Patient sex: F
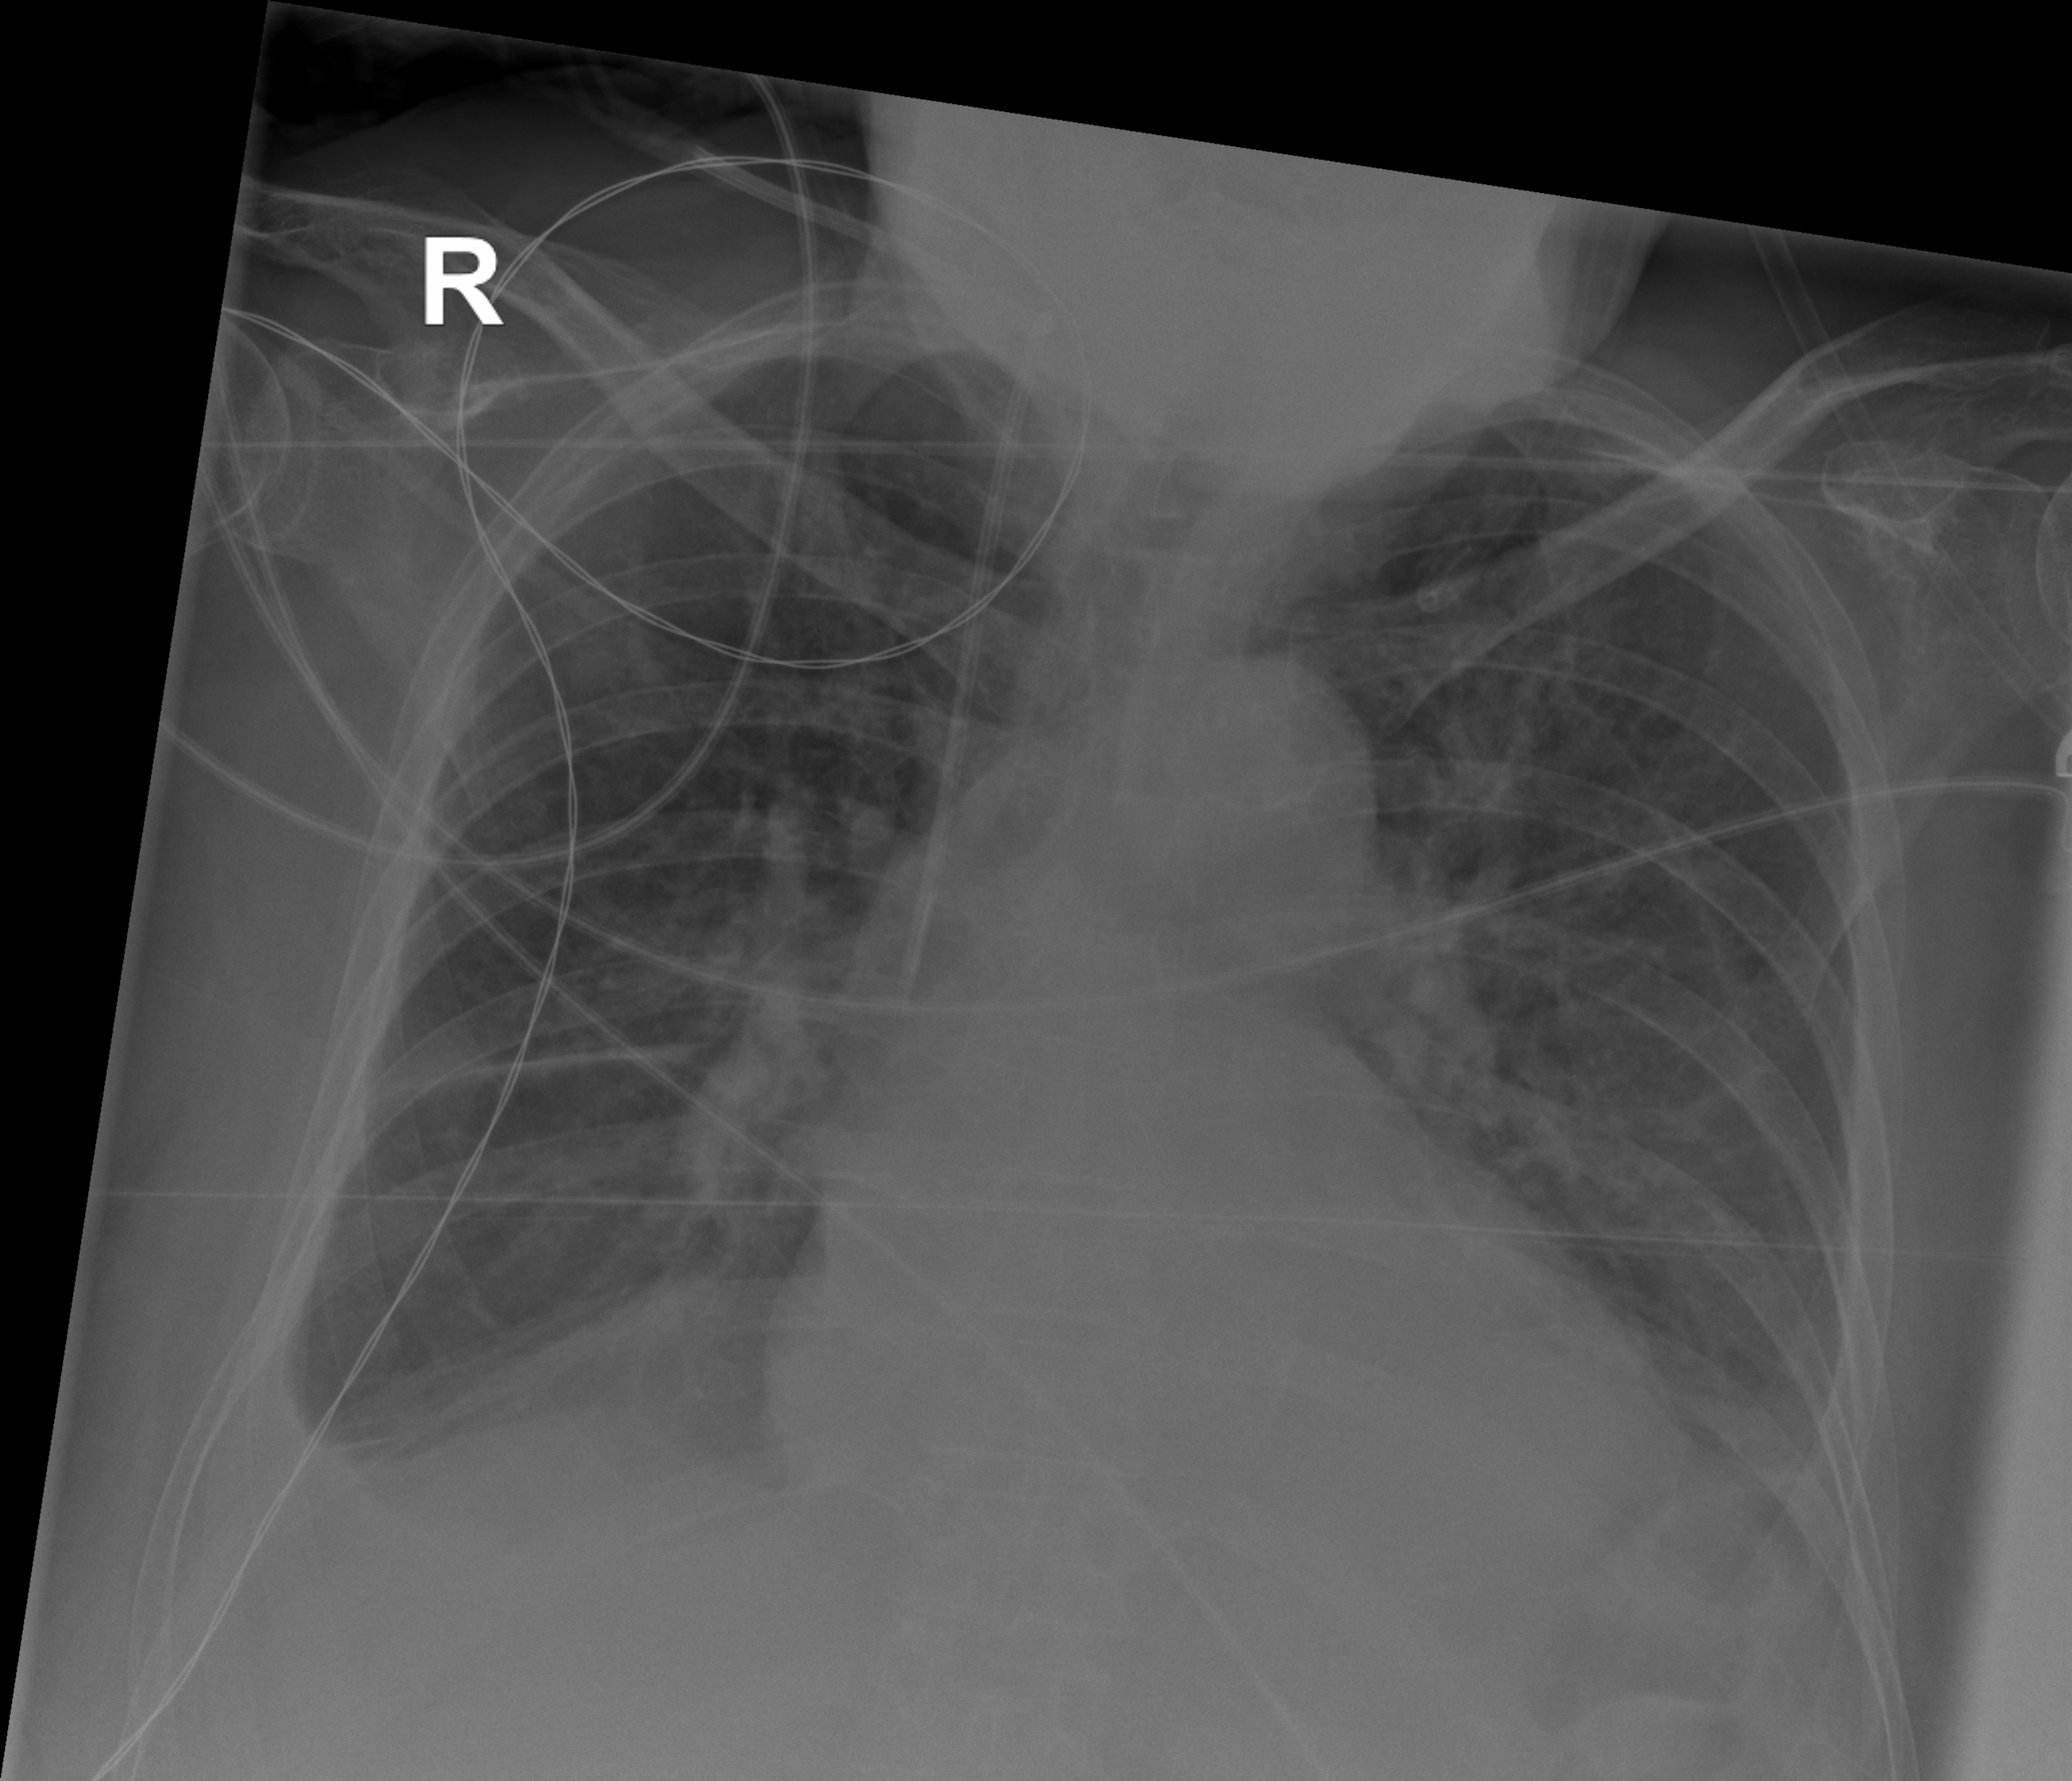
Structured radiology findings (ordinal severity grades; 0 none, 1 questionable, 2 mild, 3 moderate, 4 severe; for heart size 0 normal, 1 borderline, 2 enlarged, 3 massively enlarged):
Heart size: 2
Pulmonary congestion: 2
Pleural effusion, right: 2
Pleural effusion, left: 2
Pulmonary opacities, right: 0
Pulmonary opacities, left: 0
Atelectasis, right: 3
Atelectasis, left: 2